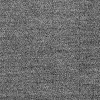
Atmospheric dust classification: dusty